Field crop: tomato
Growth stage: 1
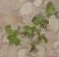
Species: portulaca